Aerial crown-view tile of a tropical tree (Barro Colorado Island, Panama), acquired 20240611:
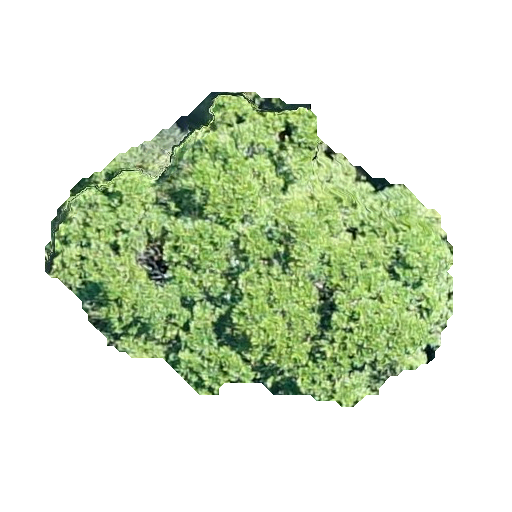
Species: Simarouba amara
GBIF accepted scientific name: Simarouba amara
Crown area: 137.232 m²